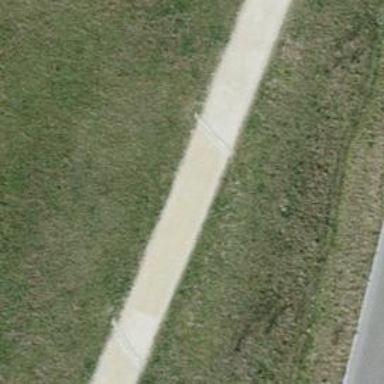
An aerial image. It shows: Footway with surface of fine gravel.